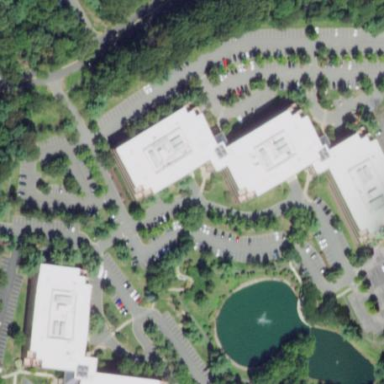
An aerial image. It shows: Commercial building.